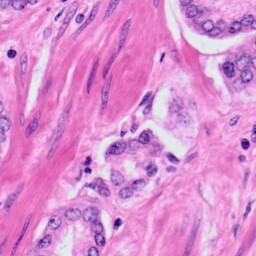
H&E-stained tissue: Prostate